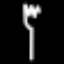
Label: fork